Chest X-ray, AP view. Patient: 62 years old, sex M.
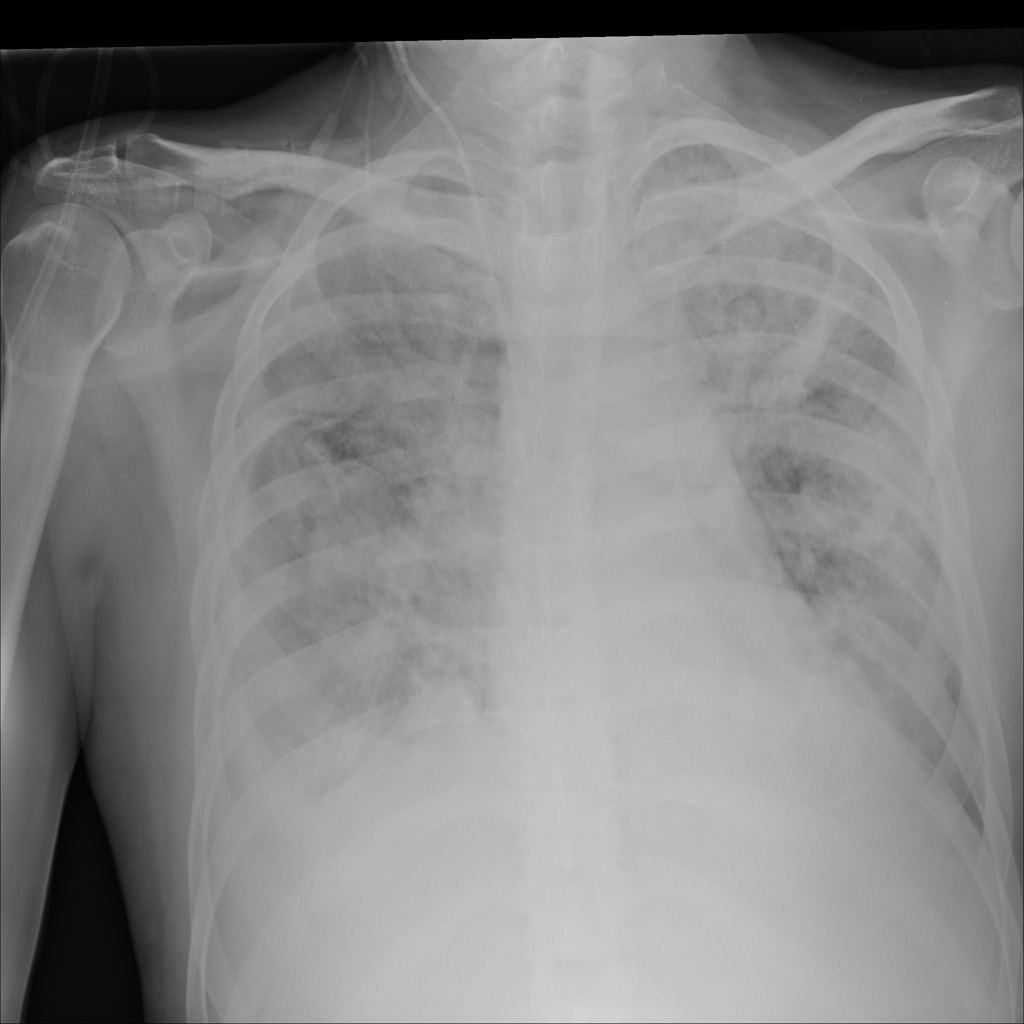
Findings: Consolidation, Pneumothorax